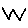
Label: zigzag